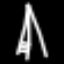
Label: The Eiffel Tower